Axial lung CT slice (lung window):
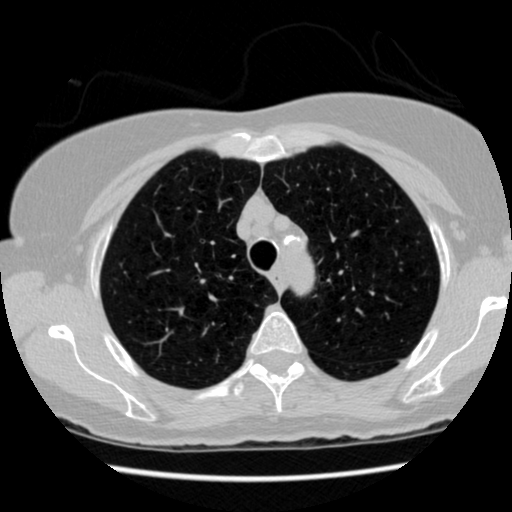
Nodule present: no